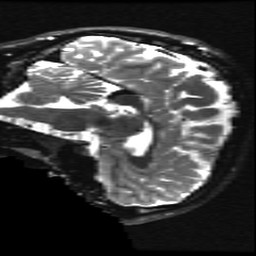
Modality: T2w
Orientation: sagittal
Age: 17
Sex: female
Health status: ill
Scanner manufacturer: ge
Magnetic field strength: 3 T
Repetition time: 7.5 s
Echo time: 0.1007 s